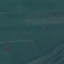
Land use / land cover class: Pasture